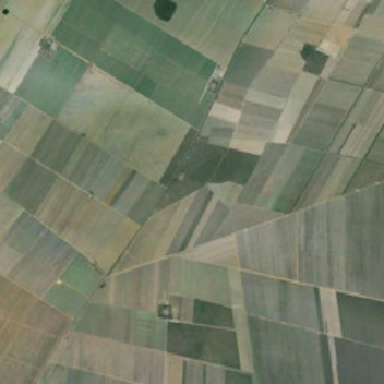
Crisscrossed to the ground in the path field .